Current action and preconditions to check: trajectory_clear

Your task: For each precondition in the list above, predict whether it will hold at this action.

Consider the current scene as observed from the mobile robot's camera, and analyze the predicted future states of all dynamic agents (e.g., people, animals, vehicles, or any moving entities) within the NEXT SECOND.

IMPORTANT: Only answer "very likely" if you are absolutely certain—based on strong, clear evidence—that a dynamic agent will violate the precondition in the predicted future state. Do NOT answer "very likely" for unlikely, ambiguous, or low-probability risks.

Ask yourself for each precondition: Is there a high probability, with clear and convincing evidence, that the predicted future states of any dynamic agent will interfere with the predicted future state of the currently executing action within the NEXT SECOND, causing that precondition to fail?

Assess the risk level based on these predictions. Use "likely" or "very likely" if motions create a clear risk of interference.

Use "neutral" or "improbable" if agents are nearby but their predicted paths are clearly diverging or non-conflicting.

Failure Risk Categories: "very improbable", "improbable", "neutral", "likely", "very likely"

Answer Format: Output ONLY the probability_of_failure value from these categories: "very improbable", "improbable", "neutral", "likely", "very likely"

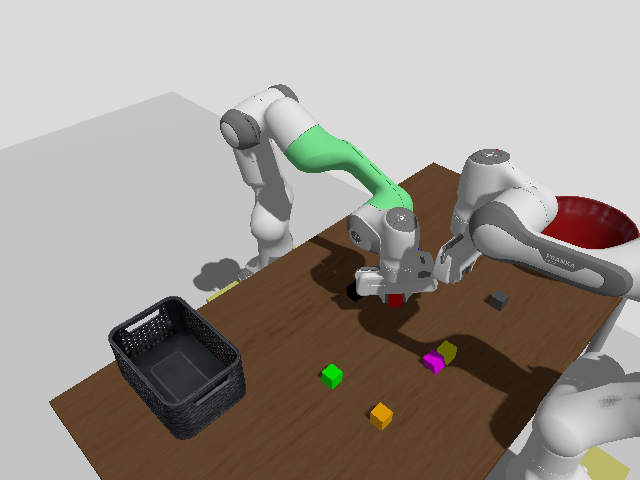

Answer: neutral